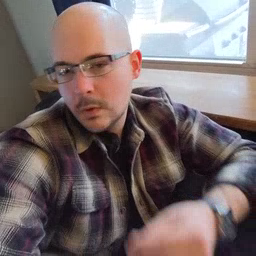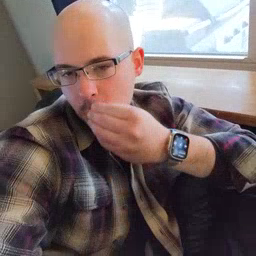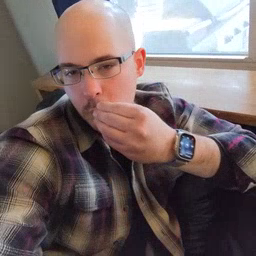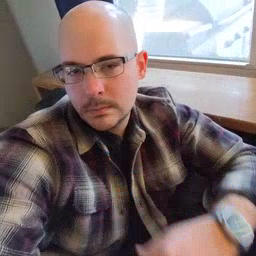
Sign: food